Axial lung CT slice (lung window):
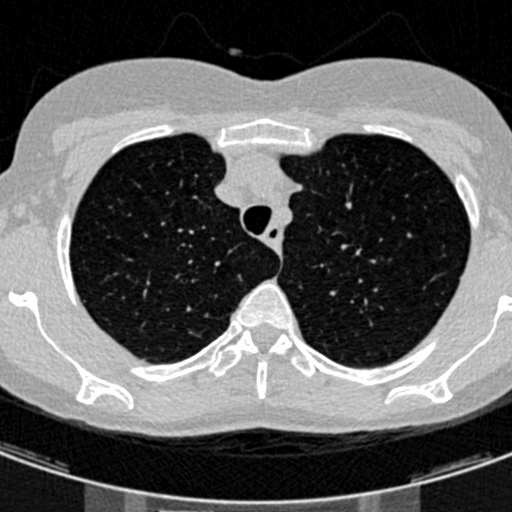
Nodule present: no